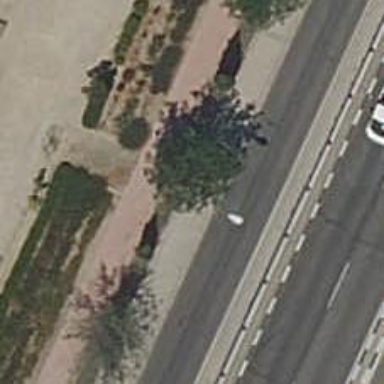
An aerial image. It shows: Sidewalk.